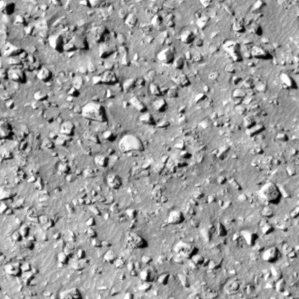
Label: non_frost